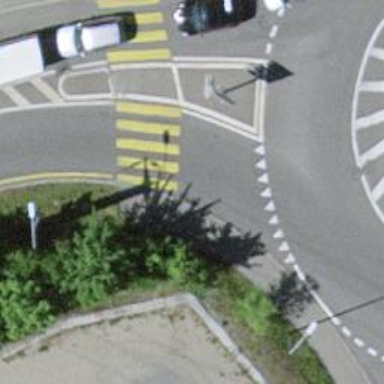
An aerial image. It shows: Kerb serving as barrier.